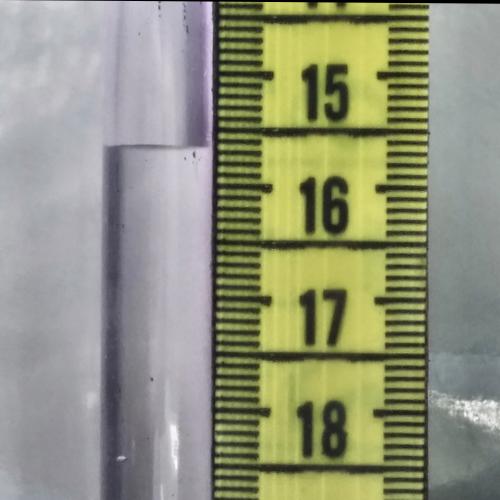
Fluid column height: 15.7 cm